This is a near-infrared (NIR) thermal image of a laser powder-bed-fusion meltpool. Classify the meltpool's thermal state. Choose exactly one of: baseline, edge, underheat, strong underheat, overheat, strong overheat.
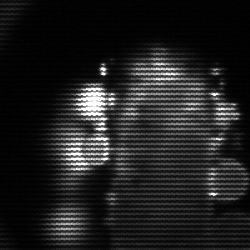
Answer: strong underheat